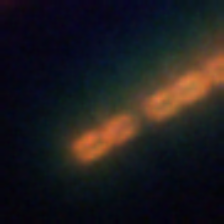
Taxon: Chaetoceros
Group: Diatoms